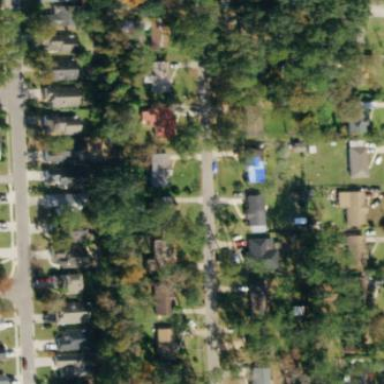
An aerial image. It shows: Residential area consisting of single-family homes.